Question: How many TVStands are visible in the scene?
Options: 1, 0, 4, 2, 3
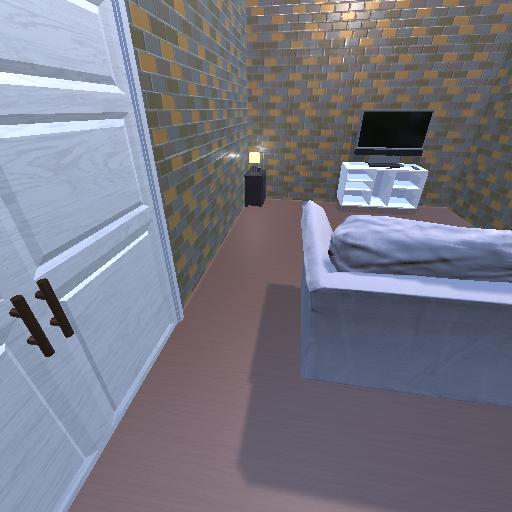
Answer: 1